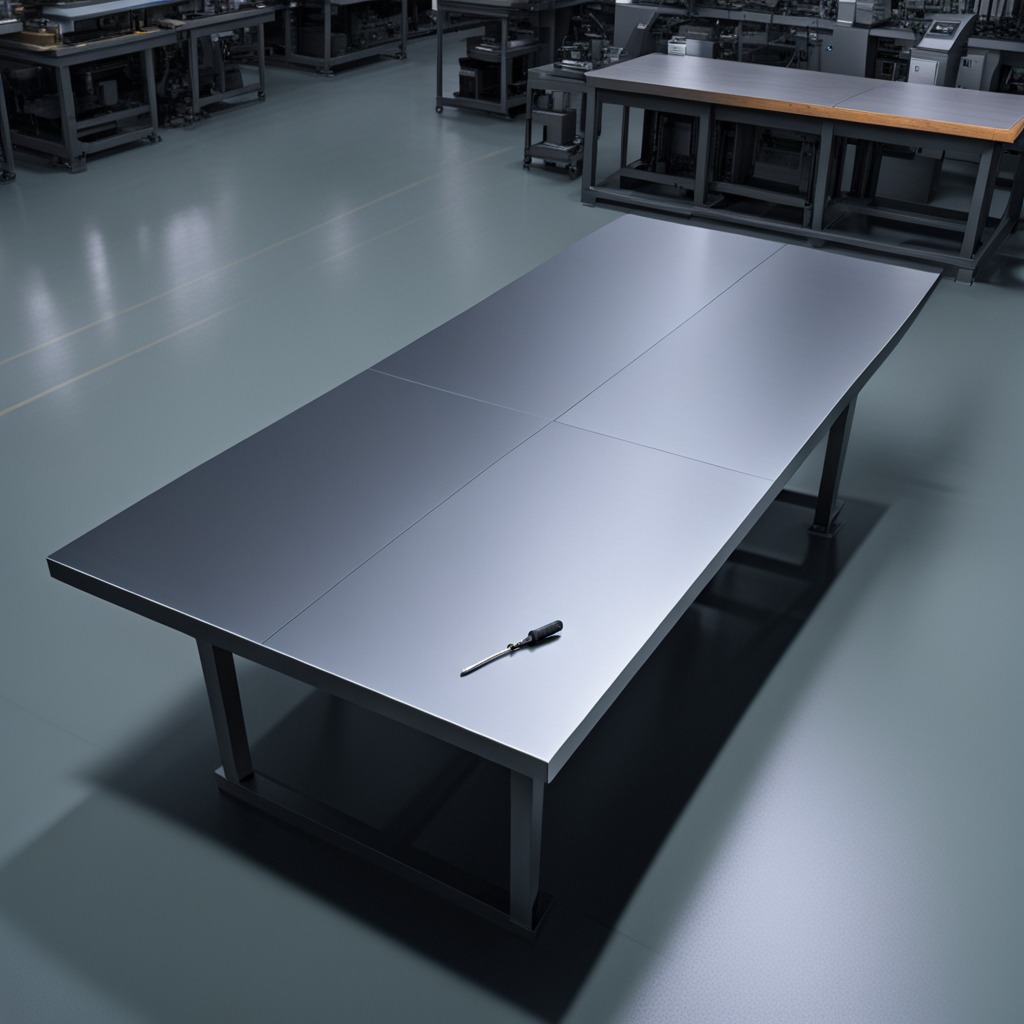
A screwdriver lies on the tabletop.